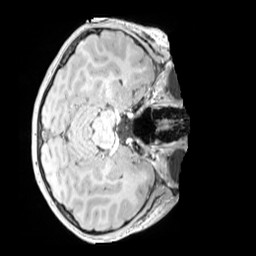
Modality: MP2RAGE
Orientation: axial
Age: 11
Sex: male
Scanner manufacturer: siemens
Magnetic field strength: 3 T
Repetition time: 4 s
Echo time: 0.00303 s